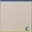
Piece: xx